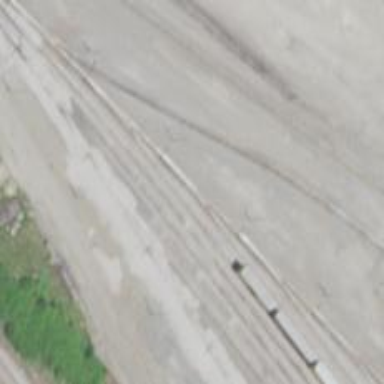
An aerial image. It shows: Railway yard.